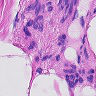
Metastatic tissue present: yes